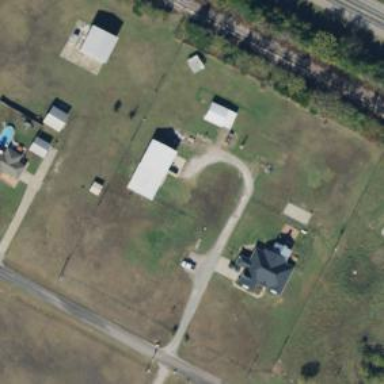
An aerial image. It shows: Driveway.